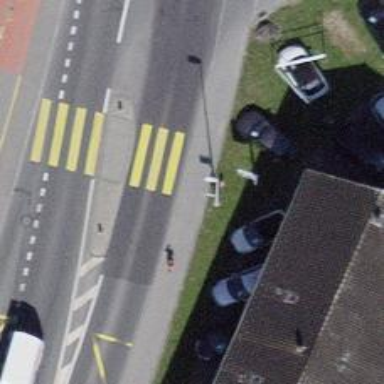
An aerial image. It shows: Sidewalk.